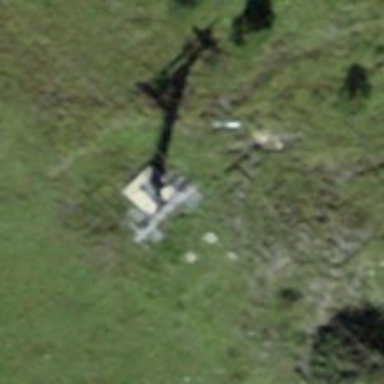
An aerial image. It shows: Pylon used for aerialway.